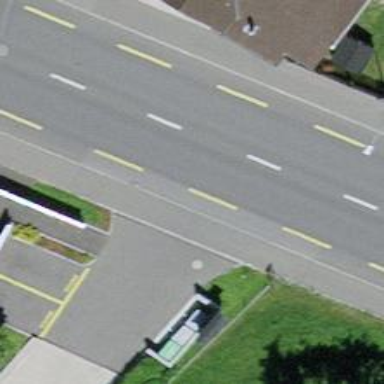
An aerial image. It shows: Sidewalk along the footway.